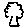
Label: tree